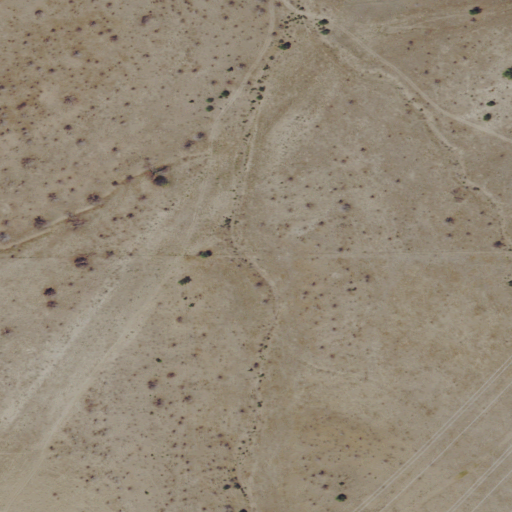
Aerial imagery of valley in Oregon named Coleman Canyon containing only grassland